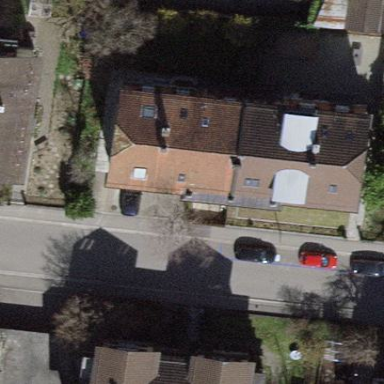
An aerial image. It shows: Building with tile roof.